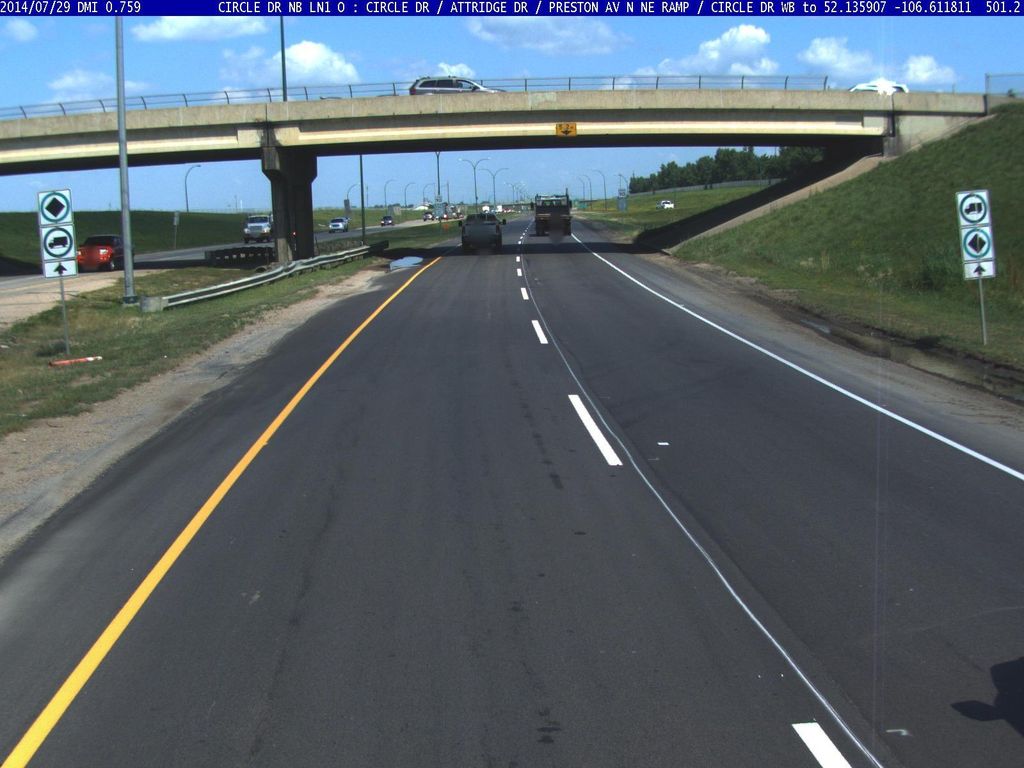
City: saskatoon